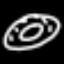
Label: donut